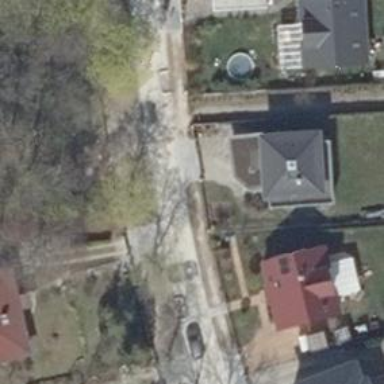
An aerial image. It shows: Driveway leading to service road.